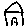
Label: house